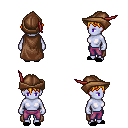
a pixel art fantasy rpg character, female body template, dark elf, purple skin, brown cape, magenta pants, light blonde short bangs hairstyle, leather cap, black slippers, four views (front, back, left, right), 2x2 character sprite sheet, small pixel art, hard edges, no anti-aliasing